Breast ultrasound image
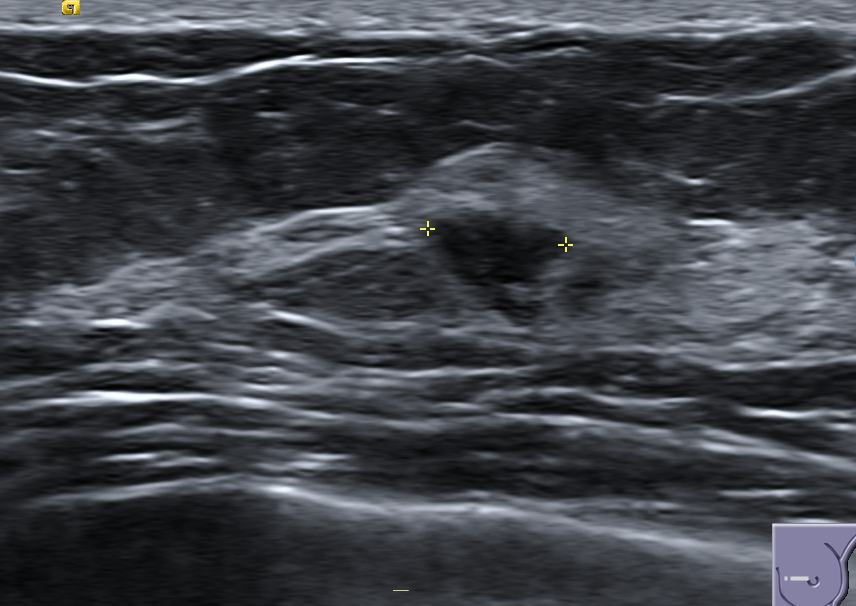
Diagnosis: malignant